Interaction volume radius: 5 \u00c5
Interaction volume height: 15 \u00c5
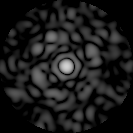
Disorder parameter: 0.8481